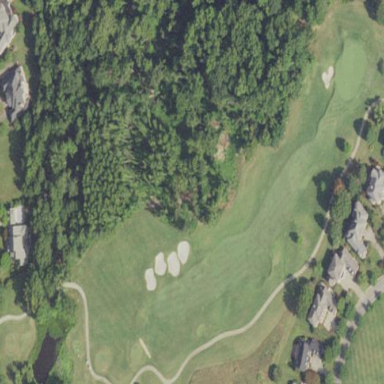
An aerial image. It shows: Rough grassy area used for golf.